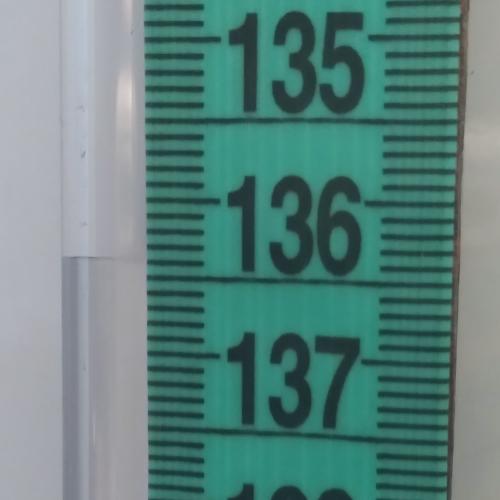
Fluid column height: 136.4 cm